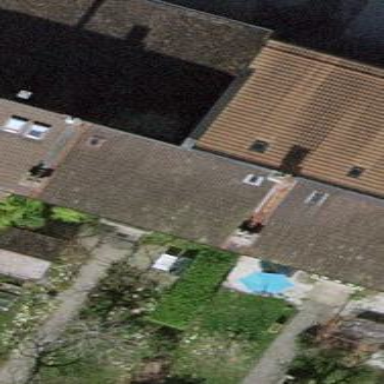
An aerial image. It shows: Terrace building.